Interaction volume radius: 5 \u00c5
Interaction volume height: 15 \u00c5
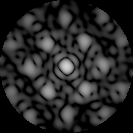
Disorder parameter: 0.3531